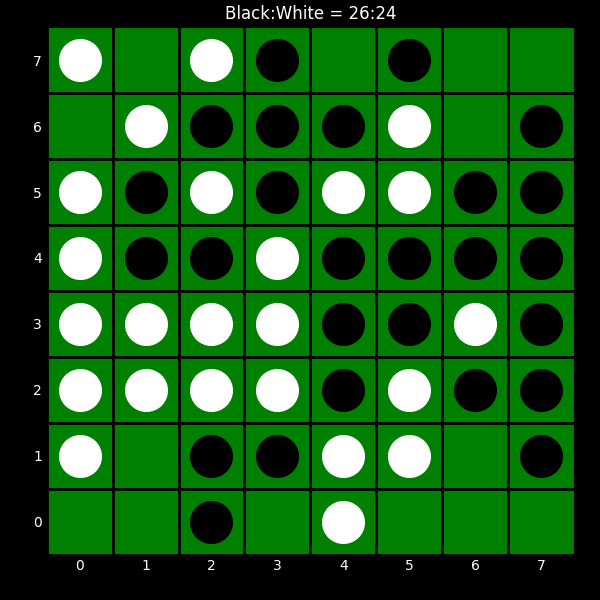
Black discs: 26
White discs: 24